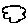
Label: cloud